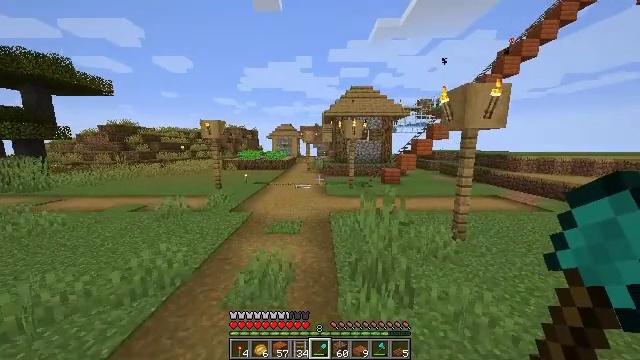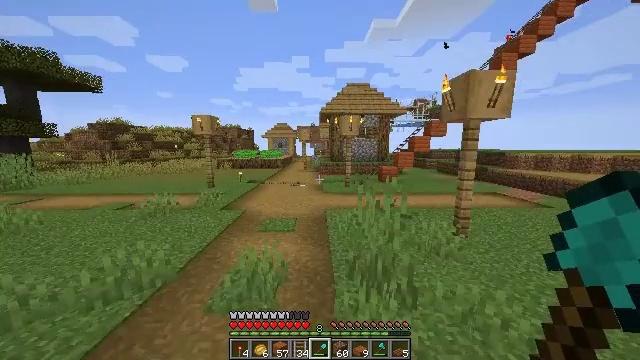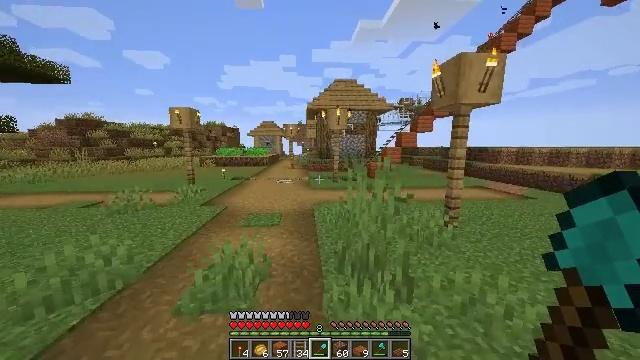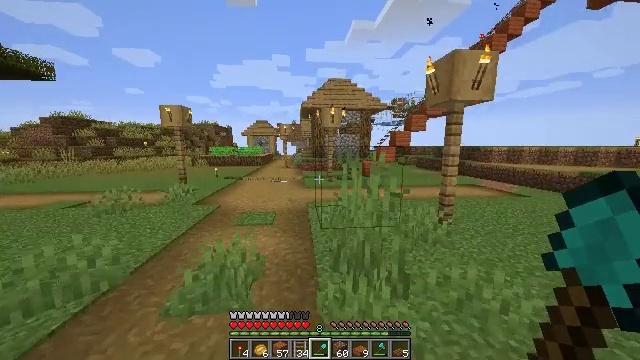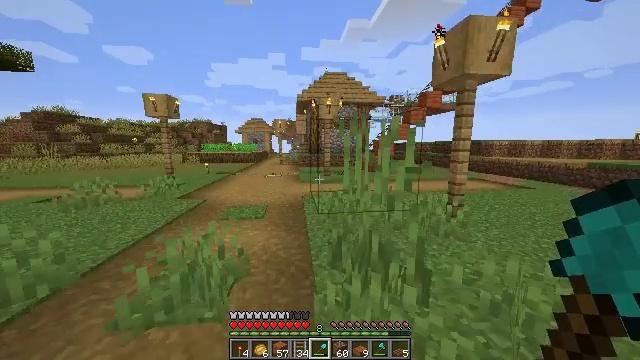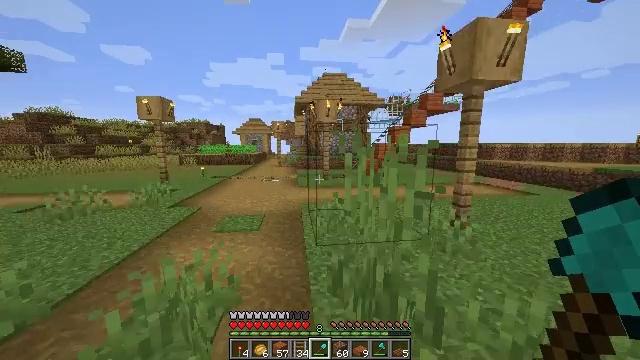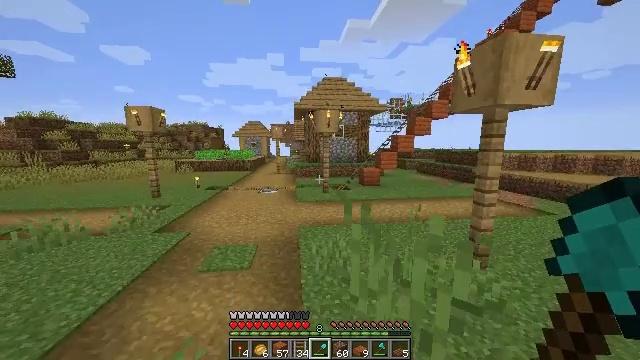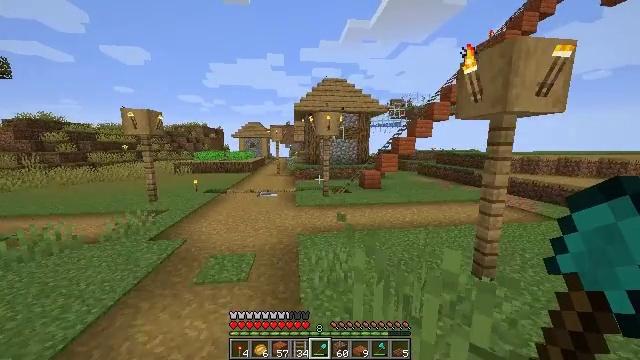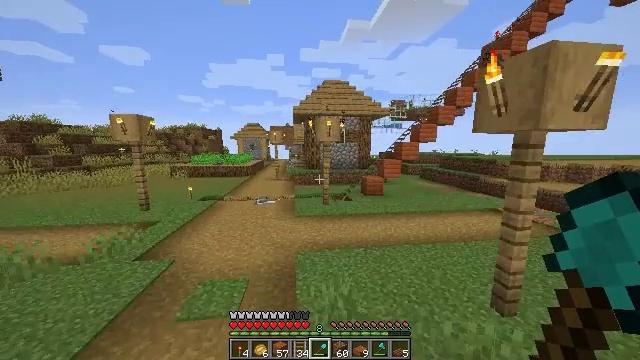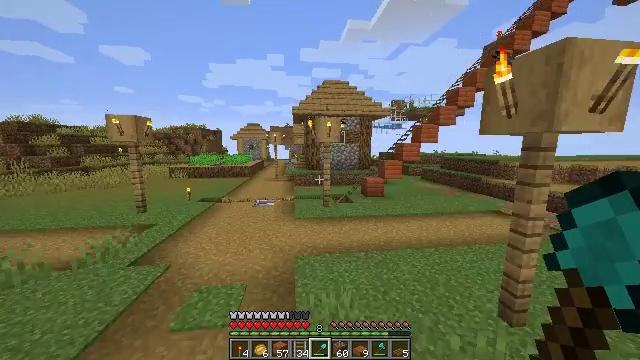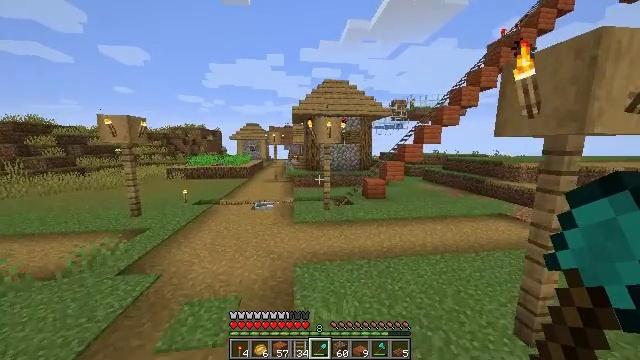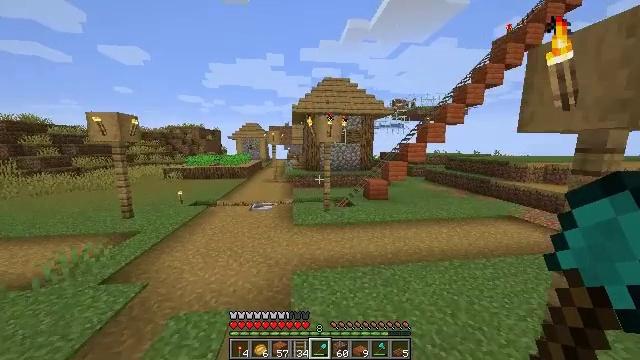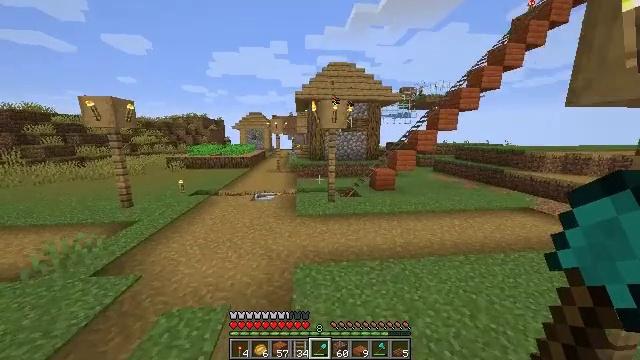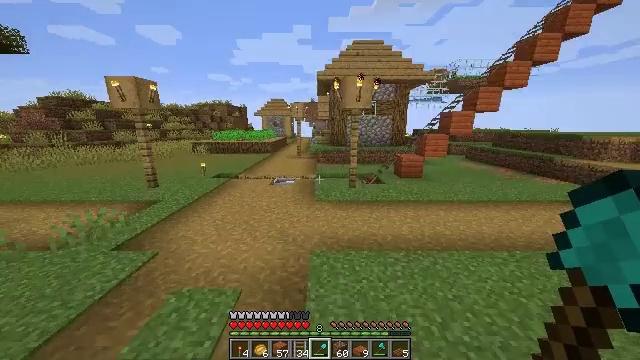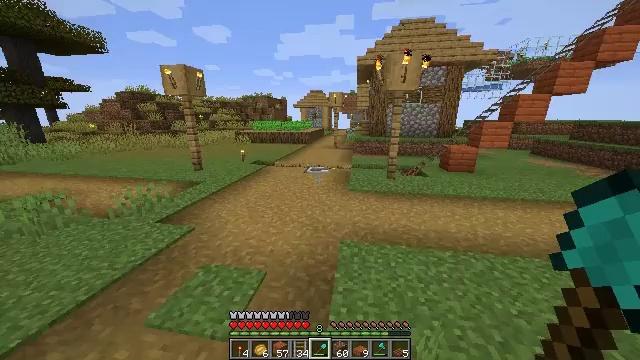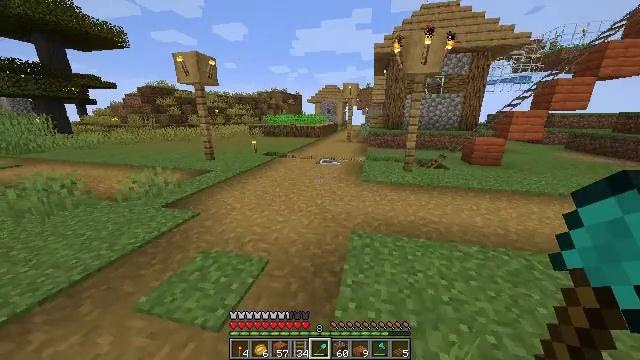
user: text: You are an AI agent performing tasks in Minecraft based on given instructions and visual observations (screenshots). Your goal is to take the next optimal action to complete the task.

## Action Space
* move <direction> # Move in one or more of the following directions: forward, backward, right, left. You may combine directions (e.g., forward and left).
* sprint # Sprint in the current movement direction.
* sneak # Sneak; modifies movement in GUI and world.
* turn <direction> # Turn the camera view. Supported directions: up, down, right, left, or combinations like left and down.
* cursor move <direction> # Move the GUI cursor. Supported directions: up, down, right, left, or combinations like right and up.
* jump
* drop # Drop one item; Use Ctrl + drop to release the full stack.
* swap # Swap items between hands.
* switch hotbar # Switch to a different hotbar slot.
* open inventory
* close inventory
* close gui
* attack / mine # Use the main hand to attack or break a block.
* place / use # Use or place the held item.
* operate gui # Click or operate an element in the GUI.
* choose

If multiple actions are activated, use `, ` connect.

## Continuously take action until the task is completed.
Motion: motion action
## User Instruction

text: Kill mobs.
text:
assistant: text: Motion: move forward, jump
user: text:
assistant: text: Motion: move forward, turn right, jump
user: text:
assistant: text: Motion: move forward, turn right, jump
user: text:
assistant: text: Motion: move forward, turn right, jump
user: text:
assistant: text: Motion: move forward, sprint, jump
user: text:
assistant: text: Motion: move forward, sprint, jump
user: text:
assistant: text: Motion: move forward, sprint, jump
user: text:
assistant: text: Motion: move forward, jump
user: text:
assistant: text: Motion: move forward, jump
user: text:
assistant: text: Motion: move forward, jump
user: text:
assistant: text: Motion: move forward, jump
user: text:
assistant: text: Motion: move forward, turn left and down, jump
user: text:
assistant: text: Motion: move forward, turn left and down, jump
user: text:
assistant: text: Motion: move forward, turn left and down, jump
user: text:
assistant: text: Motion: move forward, turn left, jump
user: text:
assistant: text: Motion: move forward, jump
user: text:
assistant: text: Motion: move forward, sprint, jump
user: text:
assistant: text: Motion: move forward, sprint, jump
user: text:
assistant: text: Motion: move forward, sprint, jump
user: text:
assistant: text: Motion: move forward, sprint, turn down, jump
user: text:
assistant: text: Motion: move forward, turn down, jump
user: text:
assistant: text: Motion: move forward, turn down, jump
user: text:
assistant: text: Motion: move forward, turn down, jump
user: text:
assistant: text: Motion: move forward, jump
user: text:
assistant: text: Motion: move forward, jump
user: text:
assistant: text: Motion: move forward, jump
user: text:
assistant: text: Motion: move forward, jump
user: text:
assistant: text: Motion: move forward, jump
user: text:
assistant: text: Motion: move forward, sprint, jump
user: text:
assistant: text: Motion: move forward, sprint, jump